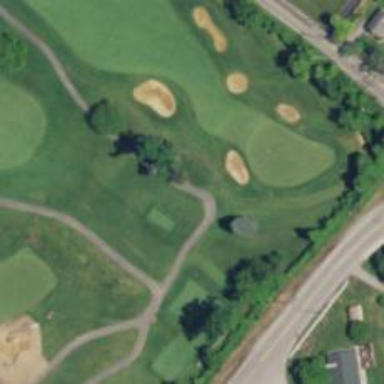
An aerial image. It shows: Service road used as golf cart path.